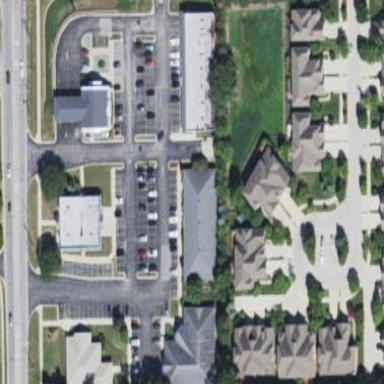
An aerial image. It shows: Residential area consisting of condominiums.